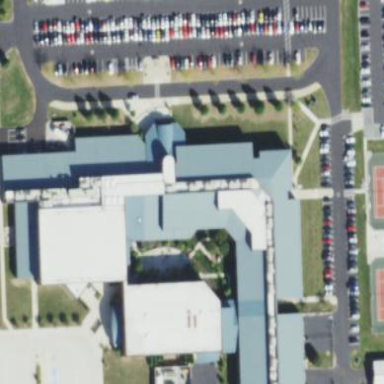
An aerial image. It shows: School building.